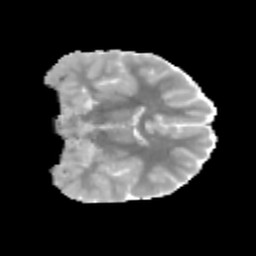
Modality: MD
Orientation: coronal
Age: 9
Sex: female
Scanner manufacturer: siemens
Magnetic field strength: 3 T
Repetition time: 3.8 s
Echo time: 0.07 s